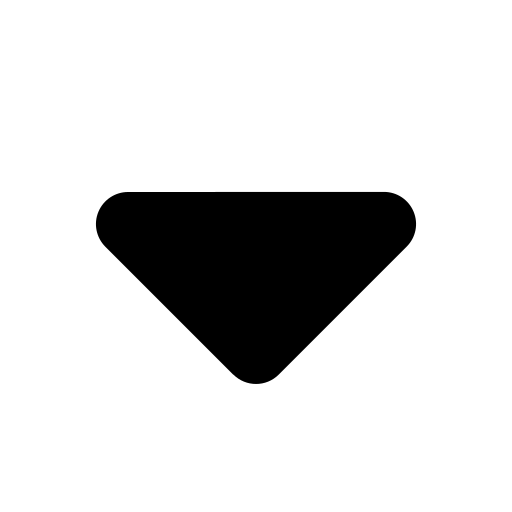
Tags: icon, FontAwesome, fa-icon, solid, caret, down